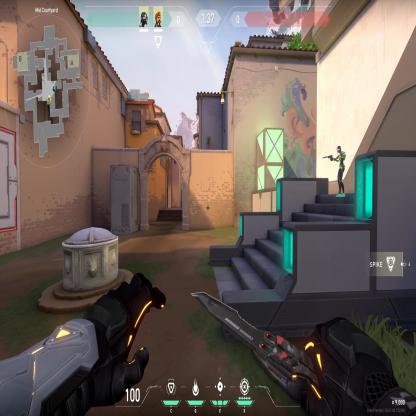
Label: teammate